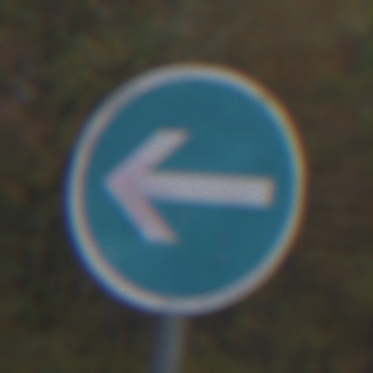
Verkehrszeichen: VorgeschriebeneFahrtrichtungHierLinks
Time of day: SunriseSunset
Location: Outdoor (Nature)
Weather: PartlyCloudy
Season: Autumn
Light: Natural